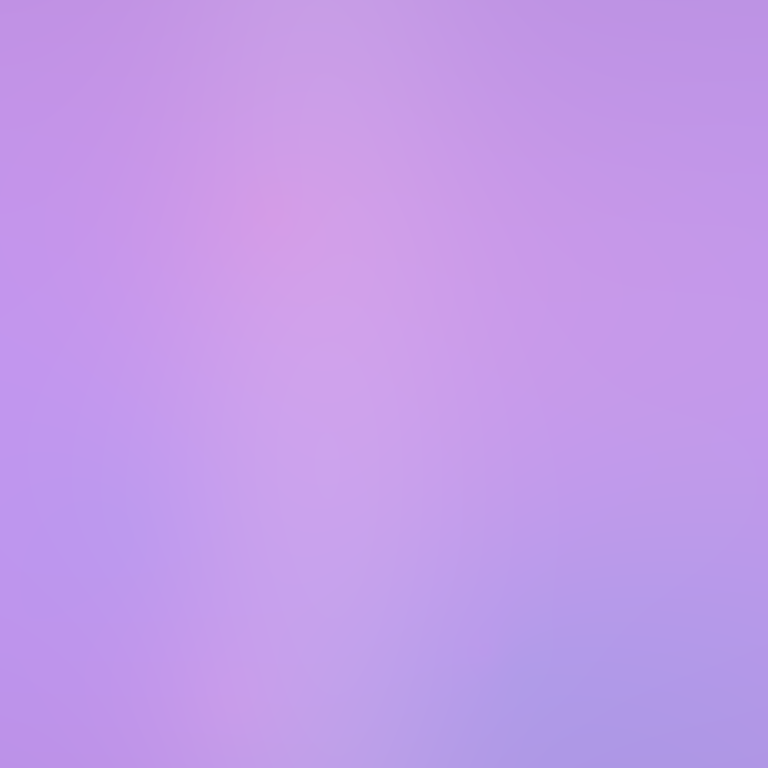
Abstract light effect, smooth gradient from soft lavender to light purple, calm atmosphere, diffuse light, no room, no furniture, no objects.